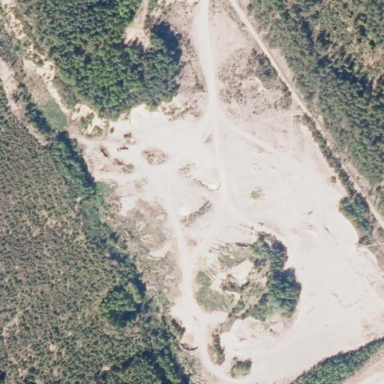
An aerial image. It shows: Quarry area.